Field crop: maize
Growth stage: 2
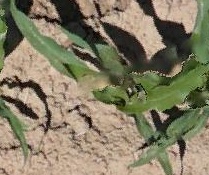
Species: maize